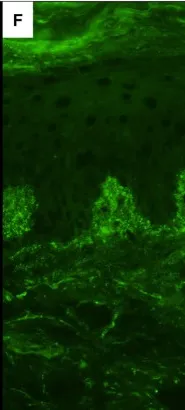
(D) 10.5x magnification showing granuloma and eosinophils.
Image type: pathology (immunostaining)